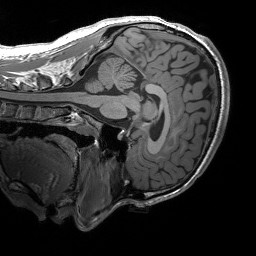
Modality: T1w
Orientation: sagittal
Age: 20